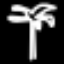
Label: palm tree